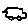
Label: car